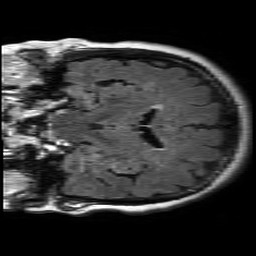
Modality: FLAIR
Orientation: coronal
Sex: female
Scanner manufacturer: philips
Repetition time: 11 s
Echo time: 0.125 s